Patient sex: M
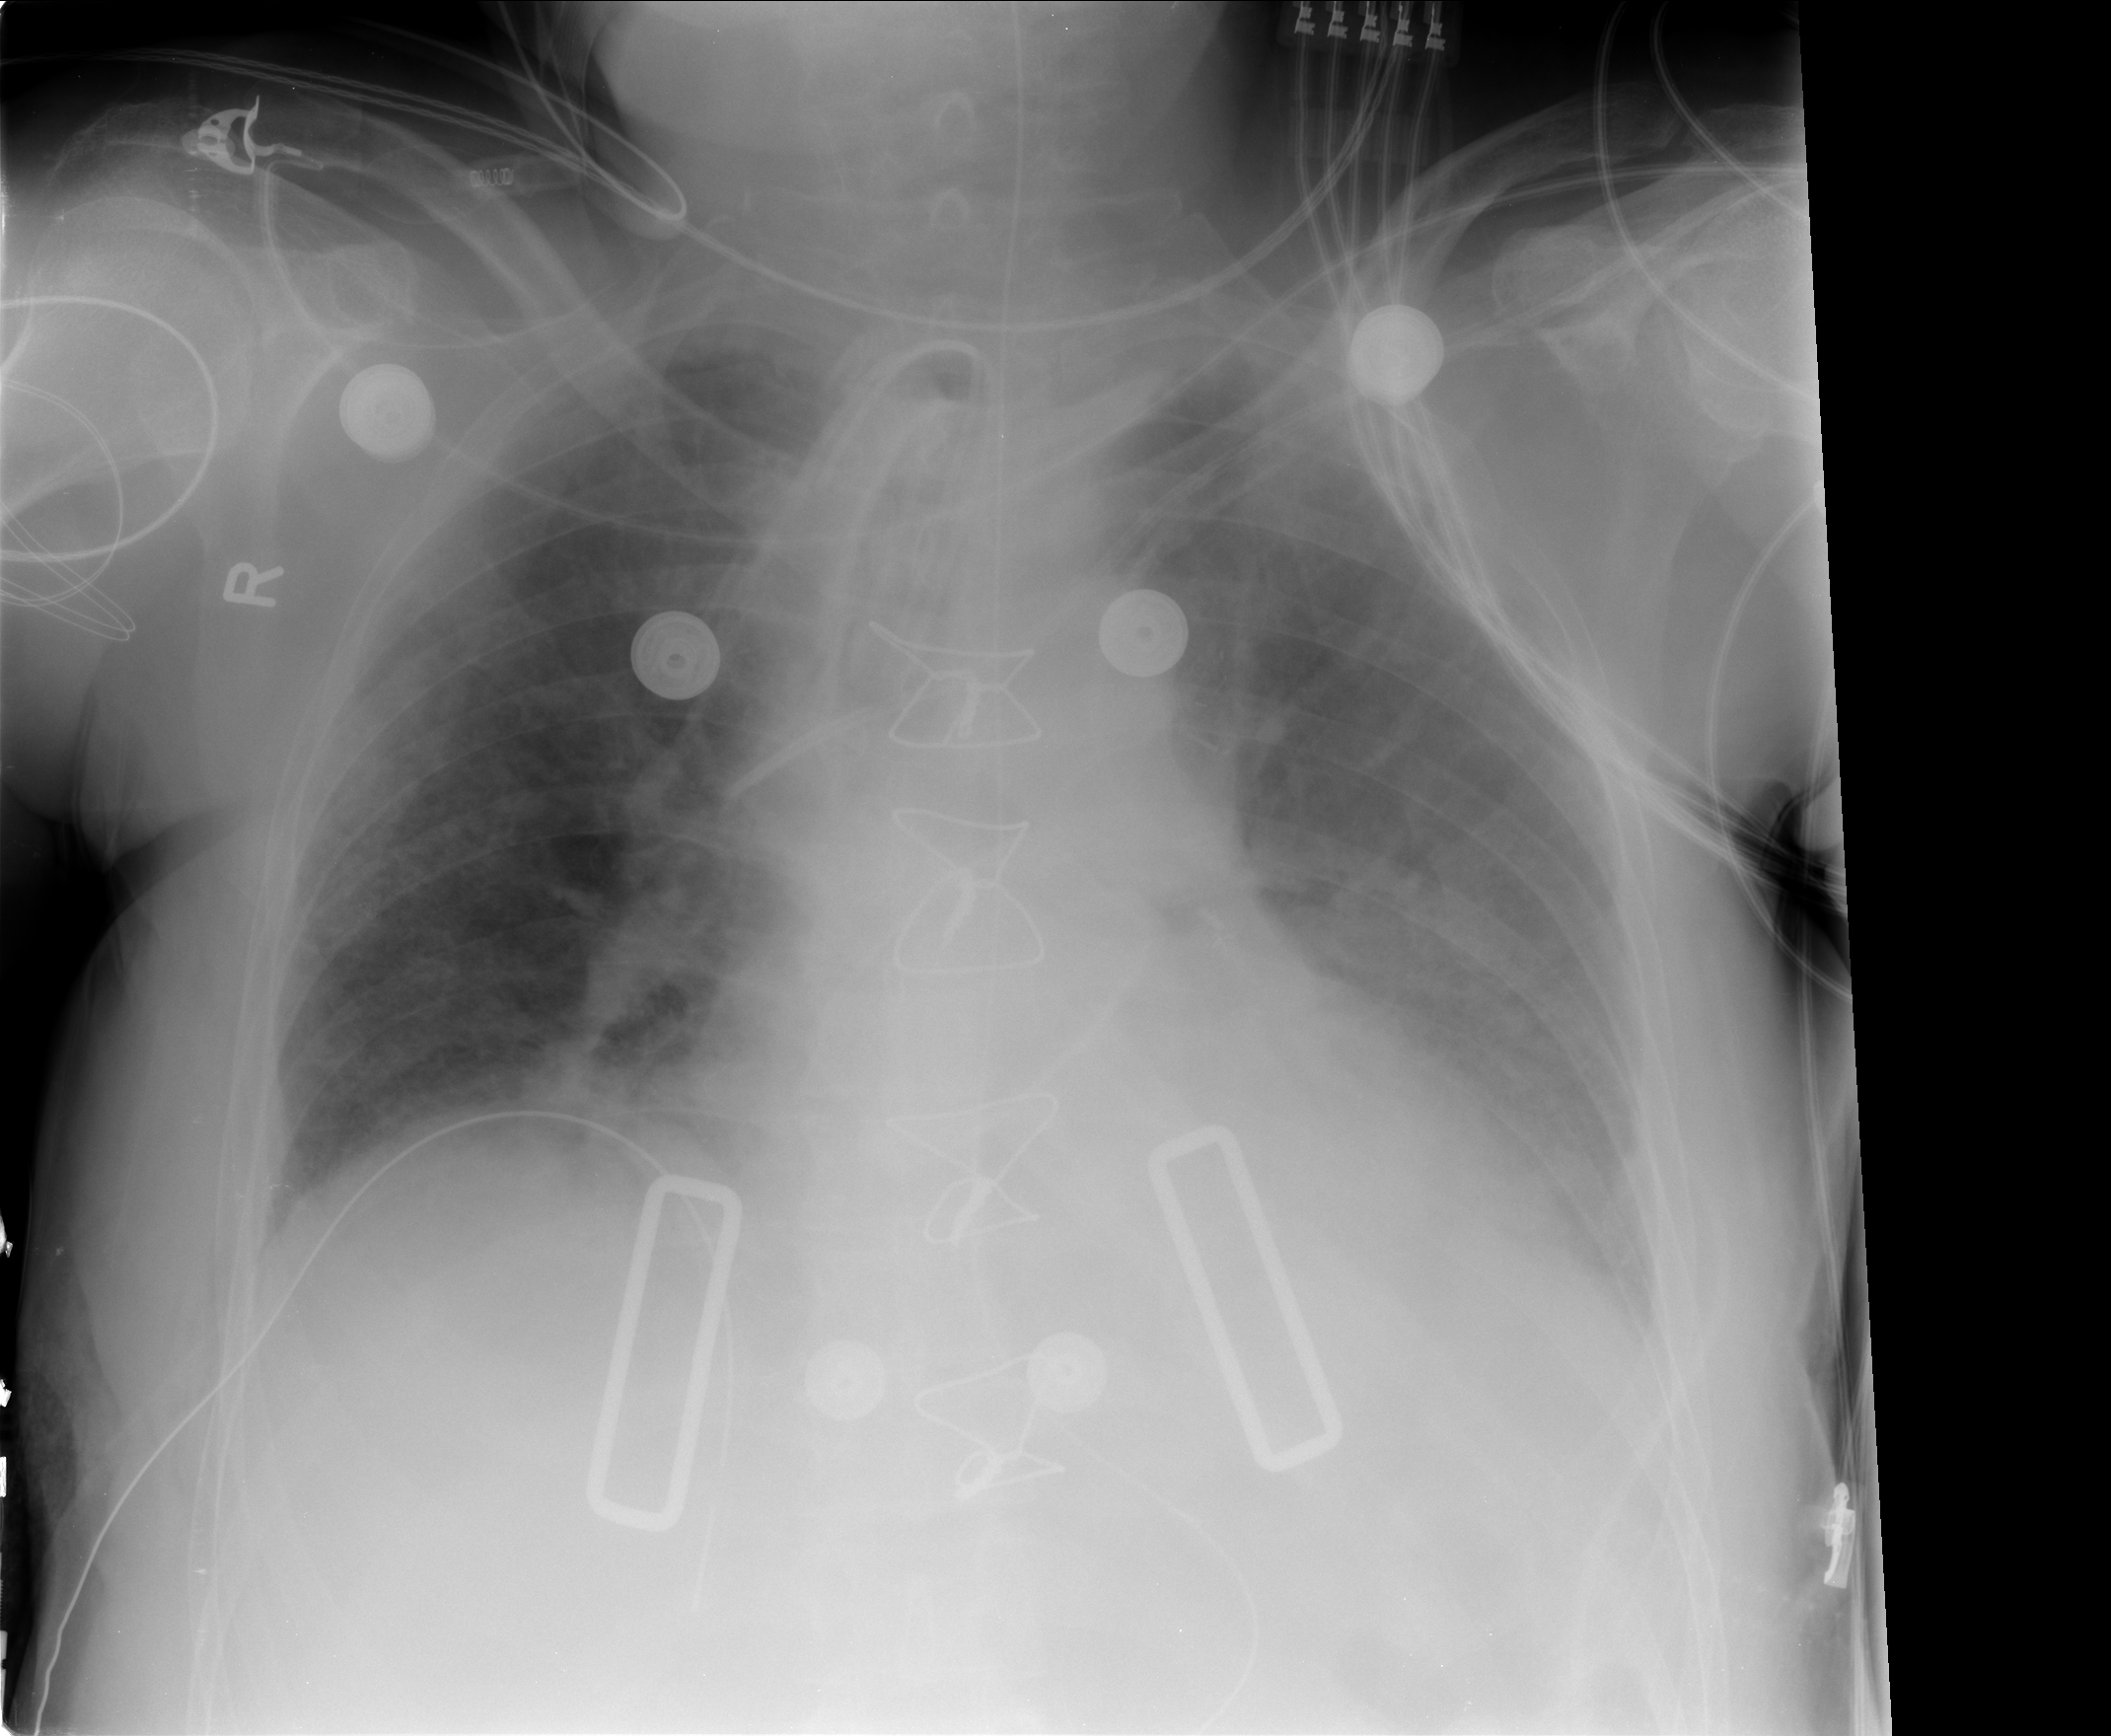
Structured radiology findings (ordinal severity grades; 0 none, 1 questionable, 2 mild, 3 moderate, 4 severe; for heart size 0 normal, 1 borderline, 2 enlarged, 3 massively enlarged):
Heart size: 2
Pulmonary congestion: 2
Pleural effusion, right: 2
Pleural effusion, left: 2
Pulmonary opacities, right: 2
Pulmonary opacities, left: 2
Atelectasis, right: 2
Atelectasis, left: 2